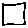
Label: square